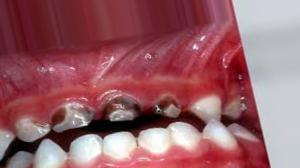
Condition: Caries